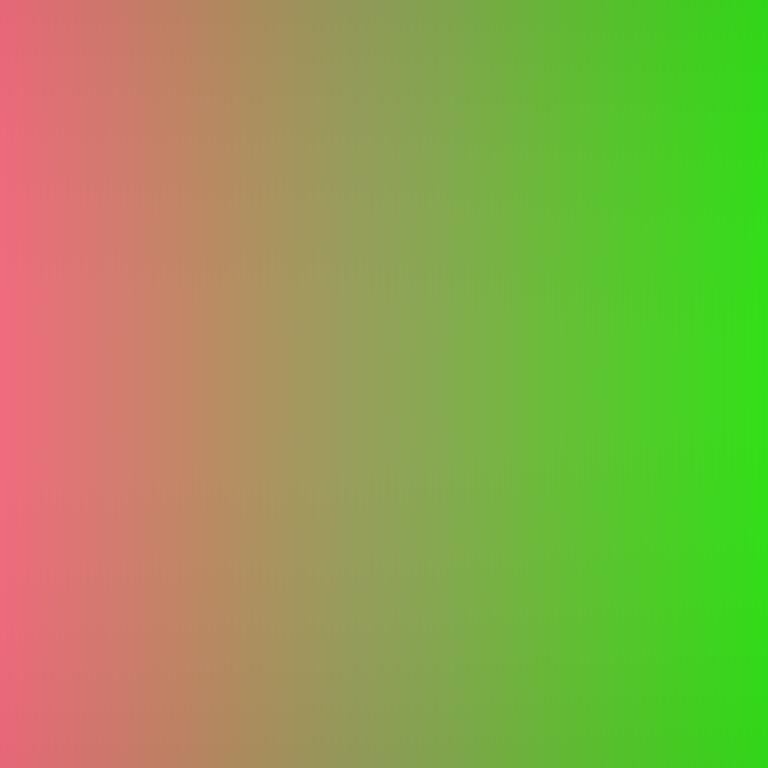
Abstract light effect, smooth gradient from soft pink to bright green, calm atmosphere, diffuse light, no room, no furniture, no objects.